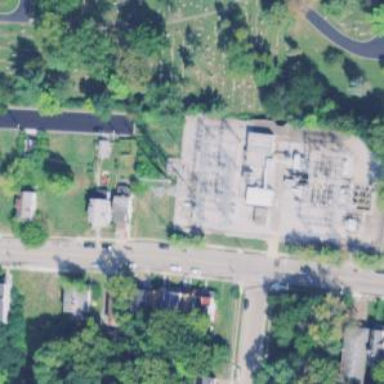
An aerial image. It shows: Power substation.